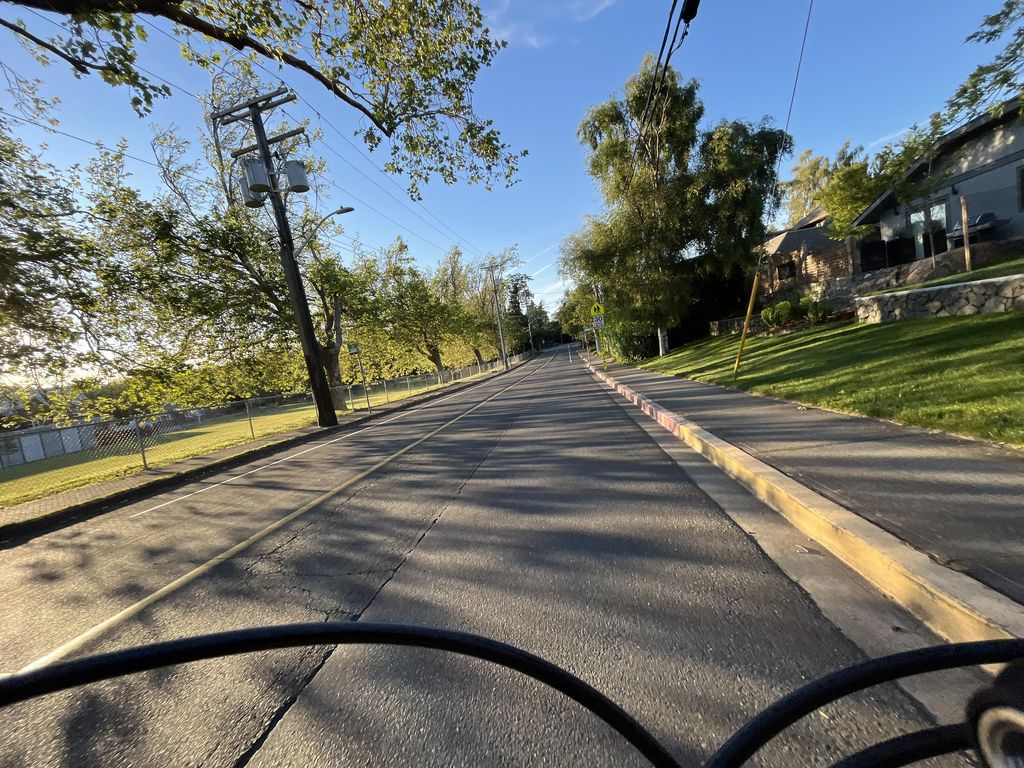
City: victoria